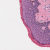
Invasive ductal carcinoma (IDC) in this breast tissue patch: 0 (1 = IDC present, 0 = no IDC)